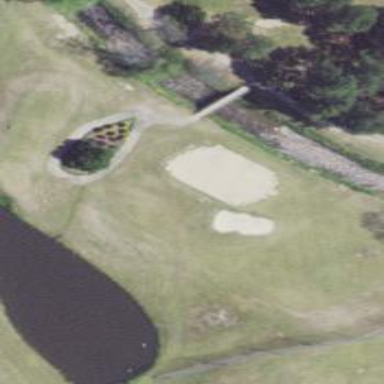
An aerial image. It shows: Golf fairway surrounded by grass.